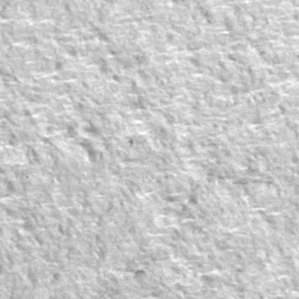
Label: frost